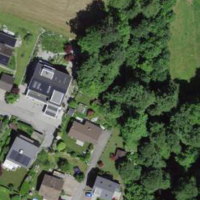
EUNIS habitat code: 55
Species observed at this site:
Felis catus
Prionus coriarius